Interaction volume radius: 5 \u00c5
Interaction volume height: 20 \u00c5
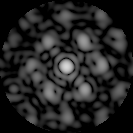
Disorder parameter: 0.5194